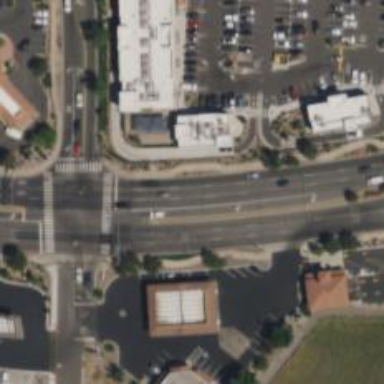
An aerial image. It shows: Secondary road with separate asphalt sidewalks.